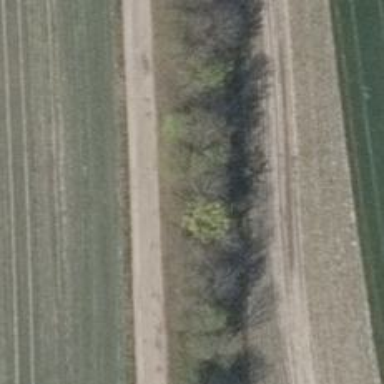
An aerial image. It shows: Row of deciduous broadleaved trees.